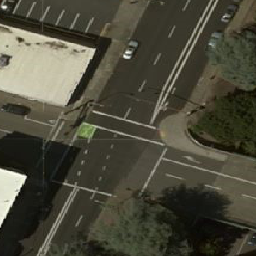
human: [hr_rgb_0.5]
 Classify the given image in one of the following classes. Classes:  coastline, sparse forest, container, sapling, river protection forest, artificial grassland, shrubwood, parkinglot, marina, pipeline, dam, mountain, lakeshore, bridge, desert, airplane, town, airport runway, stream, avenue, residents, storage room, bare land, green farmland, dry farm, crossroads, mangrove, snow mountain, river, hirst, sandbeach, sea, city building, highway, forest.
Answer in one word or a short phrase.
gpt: crossroads